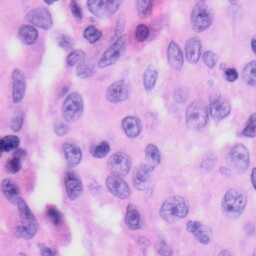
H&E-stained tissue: Skin